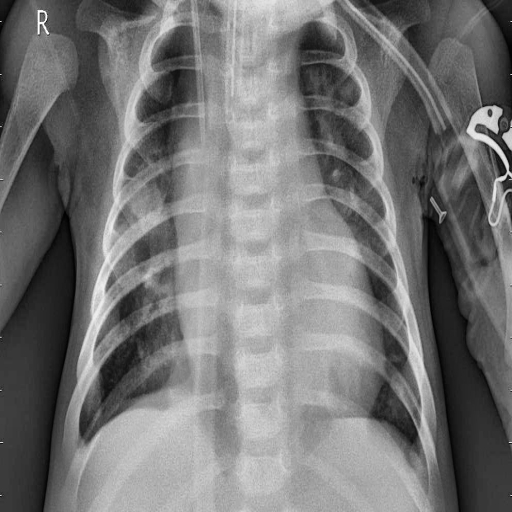
Finding: PNEUMONIA